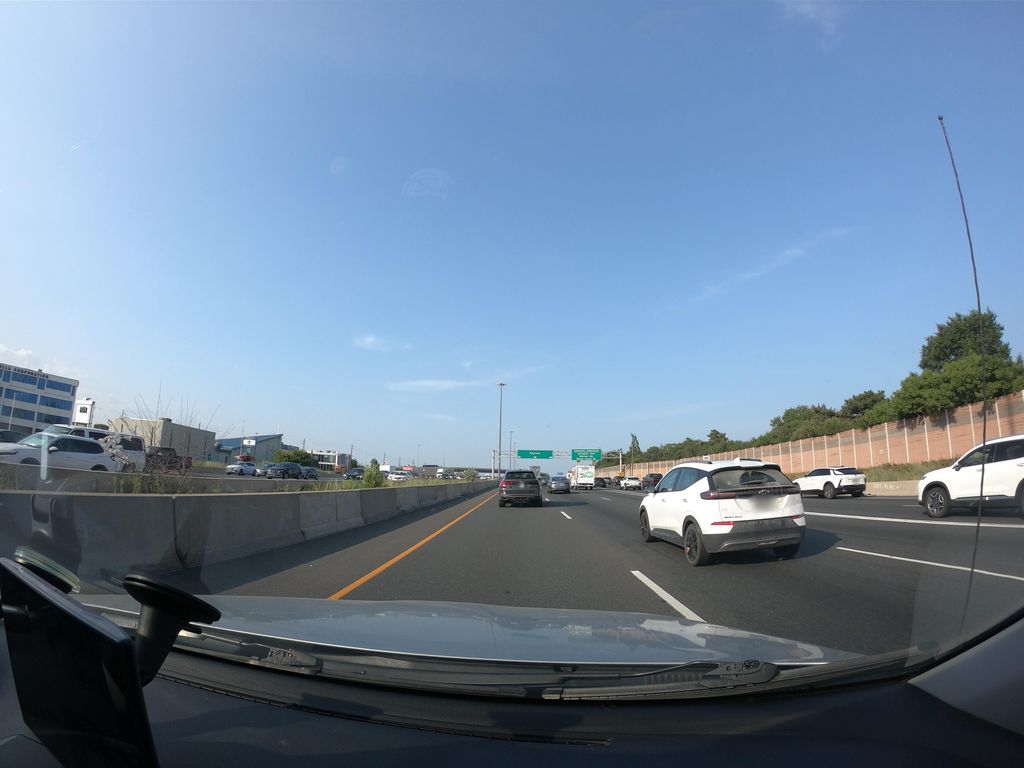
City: toronto